Question: I have a simple drag event - and if a certain condition is met, I'd like to force cancel the drag currently under way (basically as if you were doing a mouseup).
Something like so:
'''
var drag_behavior = d3.behavior.drag()
.on("drag", function() {
if(mycondition){
// cancel the drag event
}
});
'''
EDIT:
the goal is simply to prevent people from dragging a world map outside certain boundaries in such a way that renders the map in mid-ocean (details below).
Current map code:
'''
var width = window.innerWidth
var height = window.innerHeight
var projection = d3.geo.mercator()
.scale((width + 1) / 2 / Math.PI)
.translate([width / 2, height/1.5])
.precision(.1);
var path = d3.geo.path()
.projection(projection);
var drag_behavior_map = d3.behavior.drag()
.on("drag", function() {
drag_click = true //used later to prevent dragend to fire off a click event
d3.event.sourceEvent.stopPropagation();
// original idea
// if(worldmap_left_boundary > 0 || worldmap_right_boundary < screen.height){
// cancel or limit the drag here
// }
});
var svg = d3.select("#map").append("svg")
.attr("width", width)
.attr("height", height)
.call(drag_behavior_map)
'''

Basically this should not be possible.
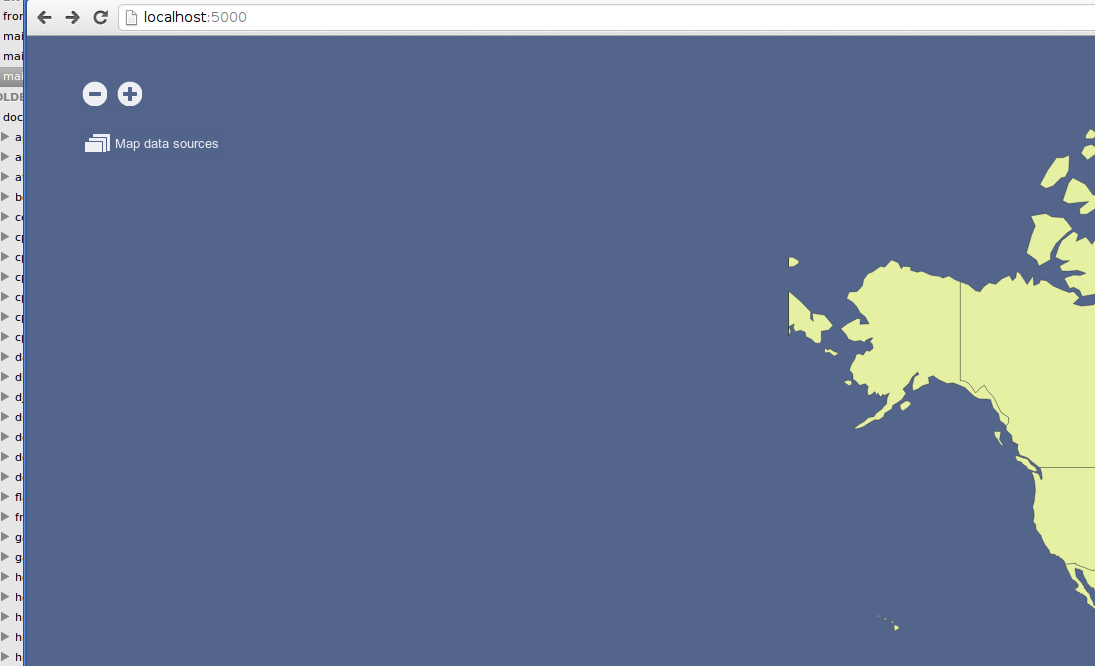
Answer: Inside the 'drag' event function, you can use 'mycondition' to decide whether or not to update the dragged element's position. Not updating the position essentially means stopping the drag.
You could also unsubscribe from the 'drag' event:
'''
var drag_behavior = d3.behavior.drag()
.on("drag", function() {
if(mycondition) {
// cancel the drag event
drag_behavior.on("drag", null);
}
});
'''
Note, there would still be a 'dragend' event, unless you unsubscribe that one too.
Alternatively -- though I'm not totally familiar with triggering native events and how that affects 'd3.behavior.drag()' -- you can try triggering a native 'mouseup' event and see what happens.
'''
var drag_behavior = d3.behavior.drag()
.on("drag", function() {
if(mycondition) {
// "this" is the dragged dom element
this.dispatchEvent(new Event('mouseup'))
}
});
'''